Interaction volume radius: 5 \u00c5
Interaction volume height: 10 \u00c5
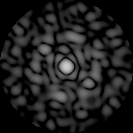
Disorder parameter: 0.7673